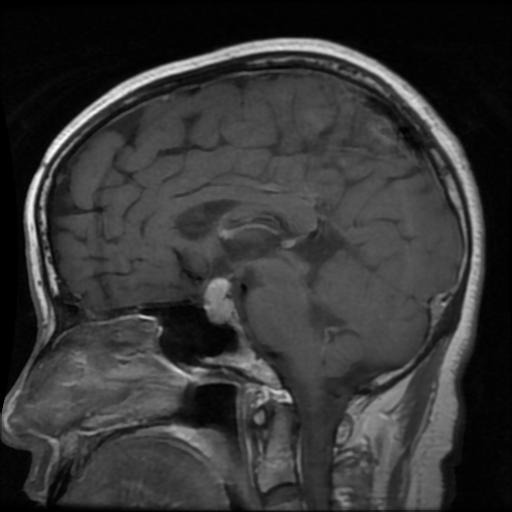
Label: pituitary